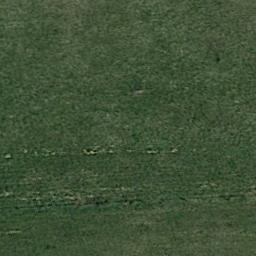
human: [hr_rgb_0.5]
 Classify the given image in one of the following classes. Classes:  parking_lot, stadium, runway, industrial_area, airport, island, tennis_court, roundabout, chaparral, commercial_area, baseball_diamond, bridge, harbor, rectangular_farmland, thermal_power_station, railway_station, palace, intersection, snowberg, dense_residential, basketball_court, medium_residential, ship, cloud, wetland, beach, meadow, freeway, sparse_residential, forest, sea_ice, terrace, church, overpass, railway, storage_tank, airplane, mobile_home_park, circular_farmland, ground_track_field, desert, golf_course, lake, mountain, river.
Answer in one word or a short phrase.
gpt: meadow